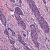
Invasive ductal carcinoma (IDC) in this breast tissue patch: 1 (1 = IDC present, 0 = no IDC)